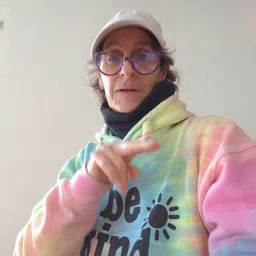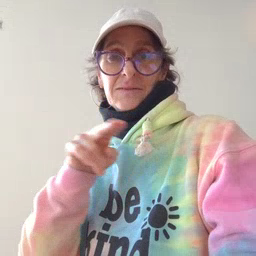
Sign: puzzle